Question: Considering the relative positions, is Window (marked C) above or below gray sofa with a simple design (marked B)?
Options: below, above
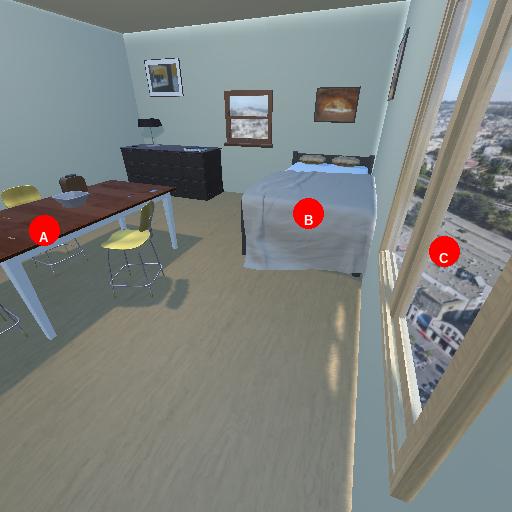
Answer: below